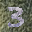
Label: 3